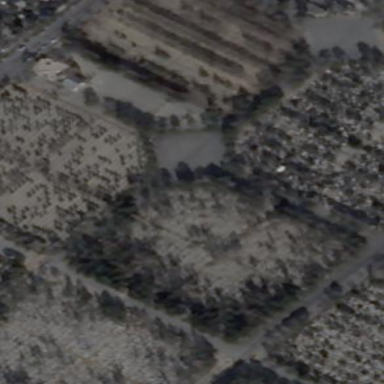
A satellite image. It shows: Cemetery.